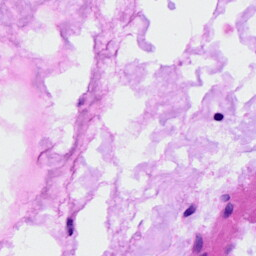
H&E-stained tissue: Ovarian